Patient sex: M
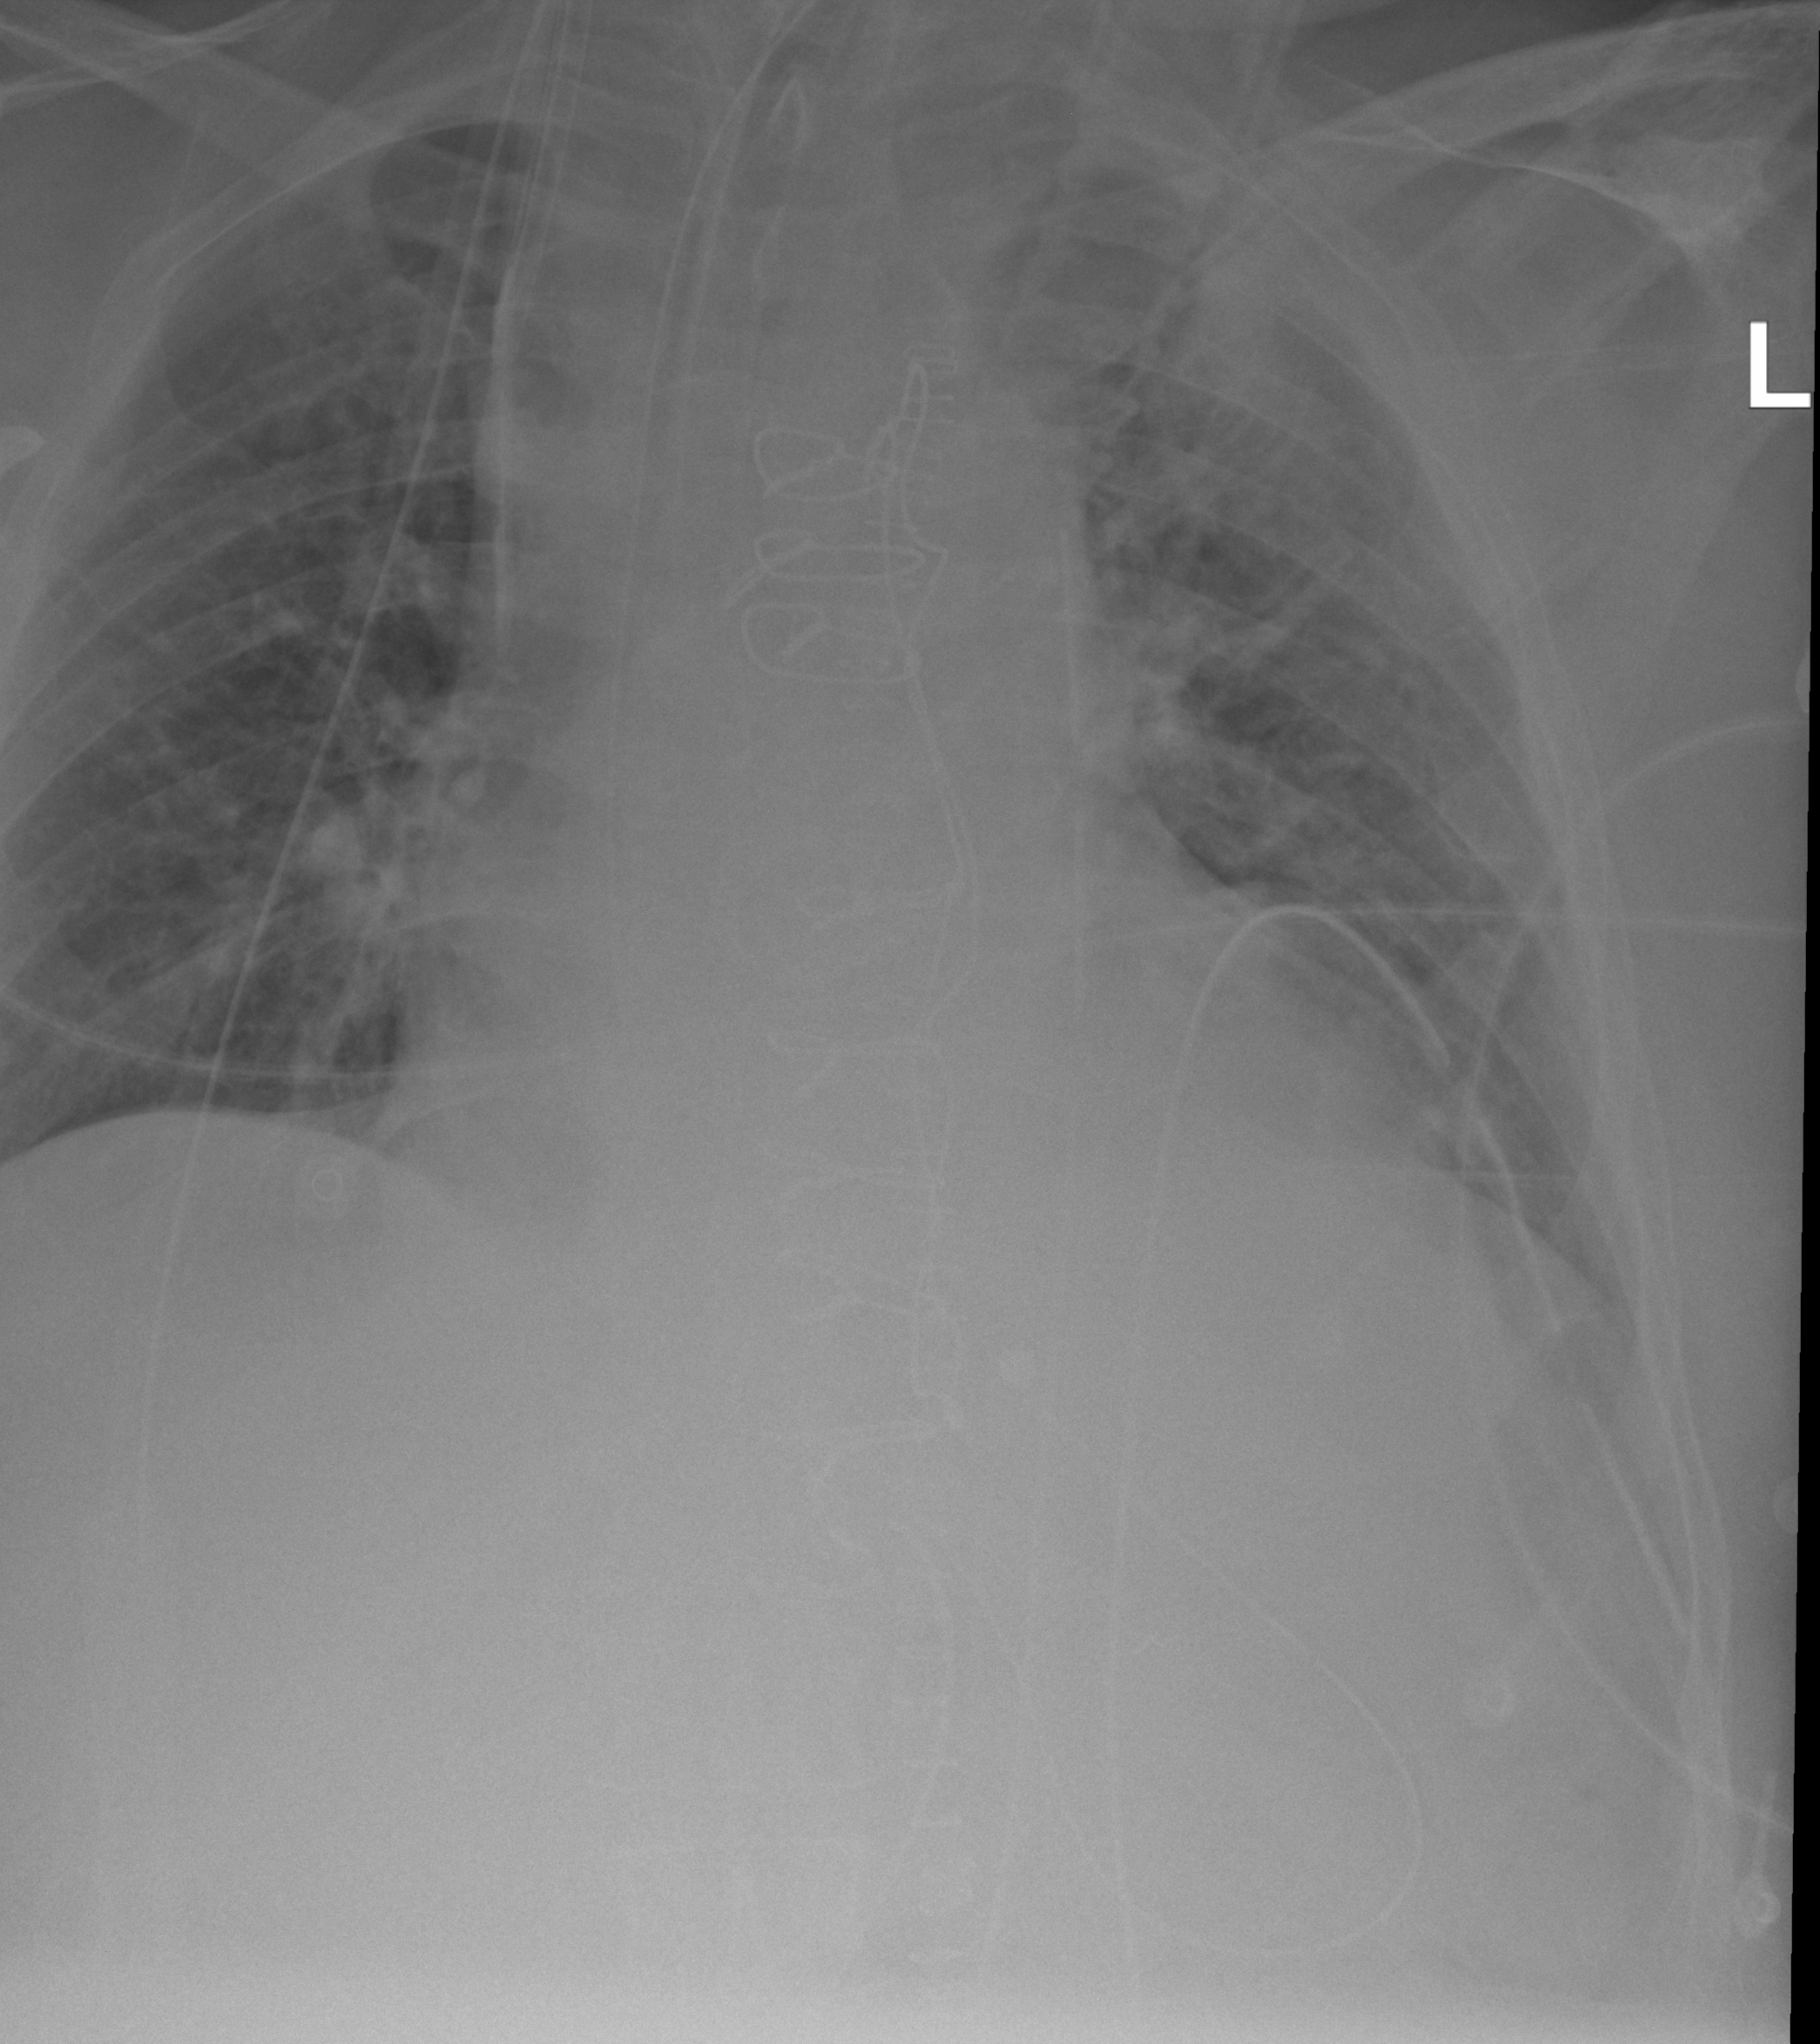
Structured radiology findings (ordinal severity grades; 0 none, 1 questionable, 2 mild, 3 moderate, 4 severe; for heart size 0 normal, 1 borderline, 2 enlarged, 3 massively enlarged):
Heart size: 1
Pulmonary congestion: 1
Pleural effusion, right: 0
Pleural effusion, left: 0
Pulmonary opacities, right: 0
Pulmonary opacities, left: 0
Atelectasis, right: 0
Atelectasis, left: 0